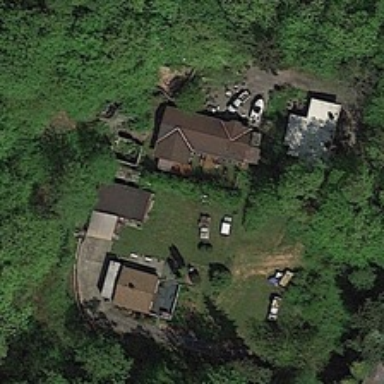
Several buildings are surrounded by many green trees .